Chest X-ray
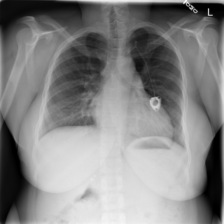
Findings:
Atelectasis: negative
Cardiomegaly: positive
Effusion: negative
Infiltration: negative
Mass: negative
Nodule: negative
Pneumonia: negative
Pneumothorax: negative
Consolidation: negative
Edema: negative
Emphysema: negative
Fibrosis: negative
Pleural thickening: negative
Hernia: negative